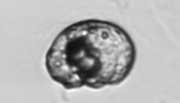
Label: Proterythropsis